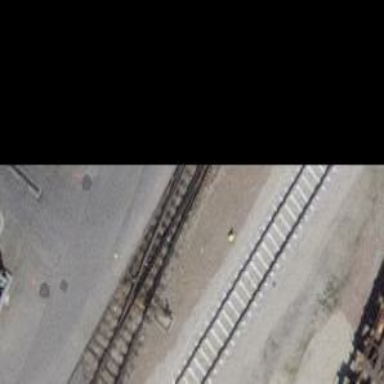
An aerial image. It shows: Railway switch.